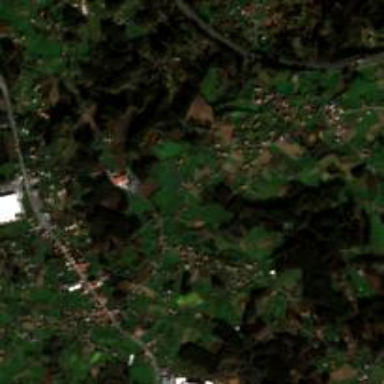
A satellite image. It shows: Small hamlet.